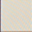
Piece: xx